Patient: sex M, age 69
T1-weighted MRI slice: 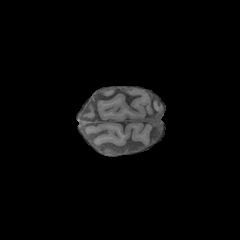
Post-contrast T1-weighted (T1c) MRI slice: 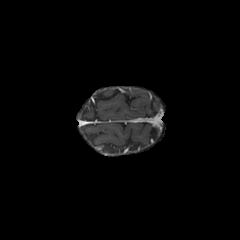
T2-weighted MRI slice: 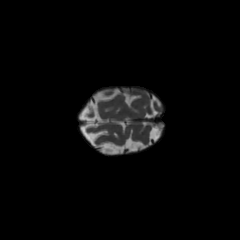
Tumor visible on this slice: no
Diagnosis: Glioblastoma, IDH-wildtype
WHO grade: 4